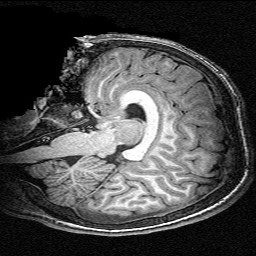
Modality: T1w
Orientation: sagittal
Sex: male
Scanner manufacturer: siemens
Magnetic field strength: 3 T
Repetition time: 2.3 s
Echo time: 0.00336 s